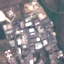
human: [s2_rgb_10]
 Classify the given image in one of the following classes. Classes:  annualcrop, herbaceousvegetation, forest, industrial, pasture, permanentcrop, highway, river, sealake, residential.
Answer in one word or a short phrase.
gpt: Industrial